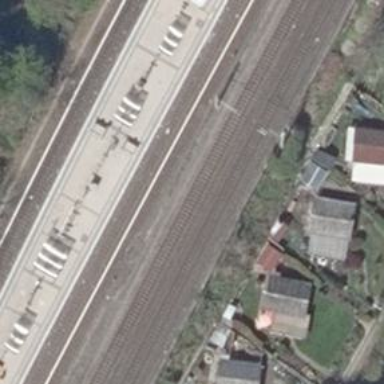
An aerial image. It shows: Stop for light rail public transport at railway station.